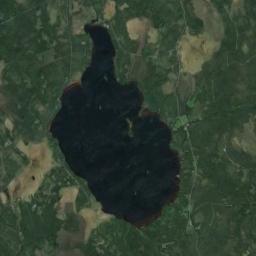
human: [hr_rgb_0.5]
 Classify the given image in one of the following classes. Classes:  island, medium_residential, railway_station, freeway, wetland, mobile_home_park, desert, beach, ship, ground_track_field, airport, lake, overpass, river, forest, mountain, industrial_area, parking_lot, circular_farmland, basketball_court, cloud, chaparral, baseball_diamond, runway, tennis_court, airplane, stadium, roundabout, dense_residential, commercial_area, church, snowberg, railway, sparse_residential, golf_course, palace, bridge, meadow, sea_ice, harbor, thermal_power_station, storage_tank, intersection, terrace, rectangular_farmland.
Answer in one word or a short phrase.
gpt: lake